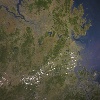
Label: land